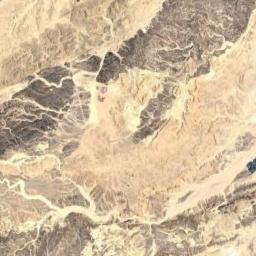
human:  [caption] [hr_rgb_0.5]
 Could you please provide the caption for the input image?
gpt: This mountain is completely covered by vegetation .

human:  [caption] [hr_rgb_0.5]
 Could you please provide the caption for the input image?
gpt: The mountain has a rugged surface and its rocks are yellow .

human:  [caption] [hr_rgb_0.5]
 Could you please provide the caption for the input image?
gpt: There is not the even mountain .

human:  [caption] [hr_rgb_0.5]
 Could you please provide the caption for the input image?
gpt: The mountain is full of yellow soil .

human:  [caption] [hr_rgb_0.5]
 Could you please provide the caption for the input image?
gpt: There are some rivers on the yellow mountain .